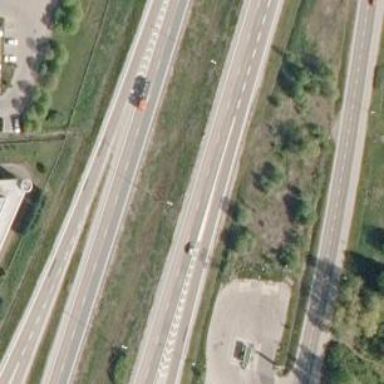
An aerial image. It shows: Asphalt motorway.